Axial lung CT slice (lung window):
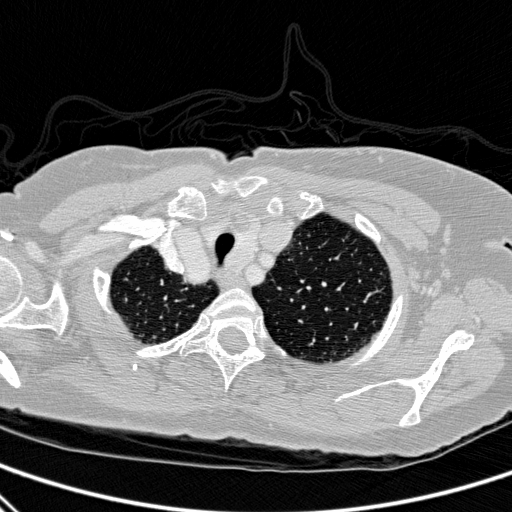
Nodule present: no